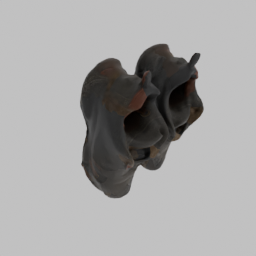
Label: people